【题型】填空题　【知识点】解析几何　【难度】hard
直线 $l$ 与双曲线 $\Gamma: \frac{x^2}{a^2} - \frac{y^2}{b^2} = 1(a > 0, b > 0)$ 的左、右两支分别交于 $A, B$ 两点，与双曲线的两条渐近线分别交于 $C, D$ 两点 ($A, C, D, B$ 从左到右依次排列)，若 $OA \perp OB$，且 $|AC|, |CD|, |DB|$ 成等差数列，则双曲线 $\Gamma$ 的离心率的取值范围是\underline{\quad\quad\quad\quad}.
【解答】
【答案】$[\sqrt{10}, +\infty)$

【分析】先设直线方程及四个点，联立后分别求出两根和与两根积，根据 $OA \perp OB$ 得出 $m^2 = \frac{a^2b^2(k^2+1)}{b^2-a^2} > 0$，再利用 $|AC|, |CD|, |DB|$ 成等差数列，可得 $|AB| = 3|CD|$，利用 $|x_1 - x_2| = 3|x_3 - x_4|$ 及韦达定理进行化简可得出 $k^2 = \frac{b^2(b^2-9a^2)}{a^2(9b^2-a^2)} \geq 0$，即可求离心率的范围.

【详解】由题意可知，直线 $AB$ 的斜率存在，故设直线 $AB: y = kx + m$,

设 $A(x_1, y_1), B(x_2, y_2), C(x_3, y_3), D(x_4, y_4)$,

联立 $\begin{cases} y = kx + m \\ \frac{x^2}{a^2} - \frac{y^2}{b^2} = 1 \end{cases}$，可得 $(b^2 - a^2k^2)x^2 - 2ka^2mx - a^2m^2 - a^2b^2 = 0$,

则 $x_1 + x_2 = \frac{-2a^2km}{a^2k^2-b^2}, x_1x_2 = \frac{a^2m^2+a^2b^2}{a^2k^2-b^2}$,

则 $|x_1 - x_2|^2 = (x_1 + x_2)^2 - 4x_1x_2 = \left(\frac{-2a^2km}{a^2k^2-b^2}\right)^2 - 4 \times \frac{a^2m^2+a^2b^2}{a^2k^2-b^2} = \frac{4(a^2m^2b^2-a^4b^2k^2+a^2b^4)}{(a^2k^2-b^2)^2}$,

联立 $\begin{cases} y = kx + m \\ \frac{x^2}{a^2} - \frac{y^2}{b^2} = 0 \end{cases}$，可得 $(b^2 - a^2k^2)x^2 - 2ka^2mx - a^2m^2 = 0$,

则 $x_3 + x_4 = \frac{-2a^2km}{a^2k^2-b^2}, x_3x_4 = \frac{a^2m^2}{a^2k^2-b^2}$,

则 $|x_3 - x_4|^2 = (x_3 + x_4)^2 - 4x_3x_4 = \left(\frac{-2a^2km}{a^2k^2-b^2}\right)^2 - 4 \times \frac{a^2m^2}{a^2k^2-b^2} = \frac{4a^2m^2b^2}{(a^2k^2-b^2)^2}$,

因为 $OA \perp OB$，所以 $\vec{OA} \cdot \vec{OB} = x_1x_2 + y_1y_2 = x_1x_2 + (kx_1 + m)(kx_2 + m) = 0$,

即 $(k^2 + 1)x_1x_2 + km(x_1 + x_2) + m^2 = 0$,

则 $(k^2 + 1) \cdot \frac{a^2m^2+a^2b^2}{a^2k^2-b^2} + km\left(\frac{-2a^2km}{a^2k^2-b^2}\right) + m^2 = 0$,

化简得 $m^2 = \frac{a^2b^2(k^2+1)}{b^2-a^2}$,

因为 $m^2 > 0$，所以 $b^2 > a^2$，所以 $e^2 = \frac{c^2}{a^2} = 1 + \frac{b^2}{a^2} > 2$，即得 $e > \sqrt{2}$,

因为 $x_3 + x_4 = x_1 + x_2$，所以 $CD$ 中点为 $AB$ 的中点，所以 $|AC| = |BD|$,

因为 $|AC|, |CD|, |BD|$ 成等差数列，所以 $|AC| = |CD| = |BD|$,

又因为 $A, C, D, B$ 从左到右依次排列，所以 $|AB| = 3|CD|$,

所以 $|x_1 - x_2| = 3|x_3 - x_4|$,

则 $\frac{4(a^2m^2b^2-a^4b^2k^2+a^2b^4)}{(a^2k^2-b^2)^2} = 9 \times \frac{4a^2m^2b^2}{(a^2k^2-b^2)^2}$,

得 $k^2 = \frac{b^2-8m^2}{a^2}$,

与 $m^2 = \frac{a^2b^2(k^2+1)}{b^2-a^2}$ 联立得，$k^2 = \frac{b^2(b^2-9a^2)}{a^2(9b^2-a^2)}$,

因 $b^2 > a^2$，则 $9b^2 > a^2$,

又 $k^2 \geq 0$，则 $b^2 \geq 9a^2$，则 $e^2 = \frac{c^2}{a^2} = 1 + \frac{b^2}{a^2} \geq 10$，则 $e \geq \sqrt{10}$,

综上，双曲线 $\Gamma$ 的离心率的取值范围是 $[\sqrt{10}, +\infty)$.

故答案为：$[\sqrt{10}, +\infty)$

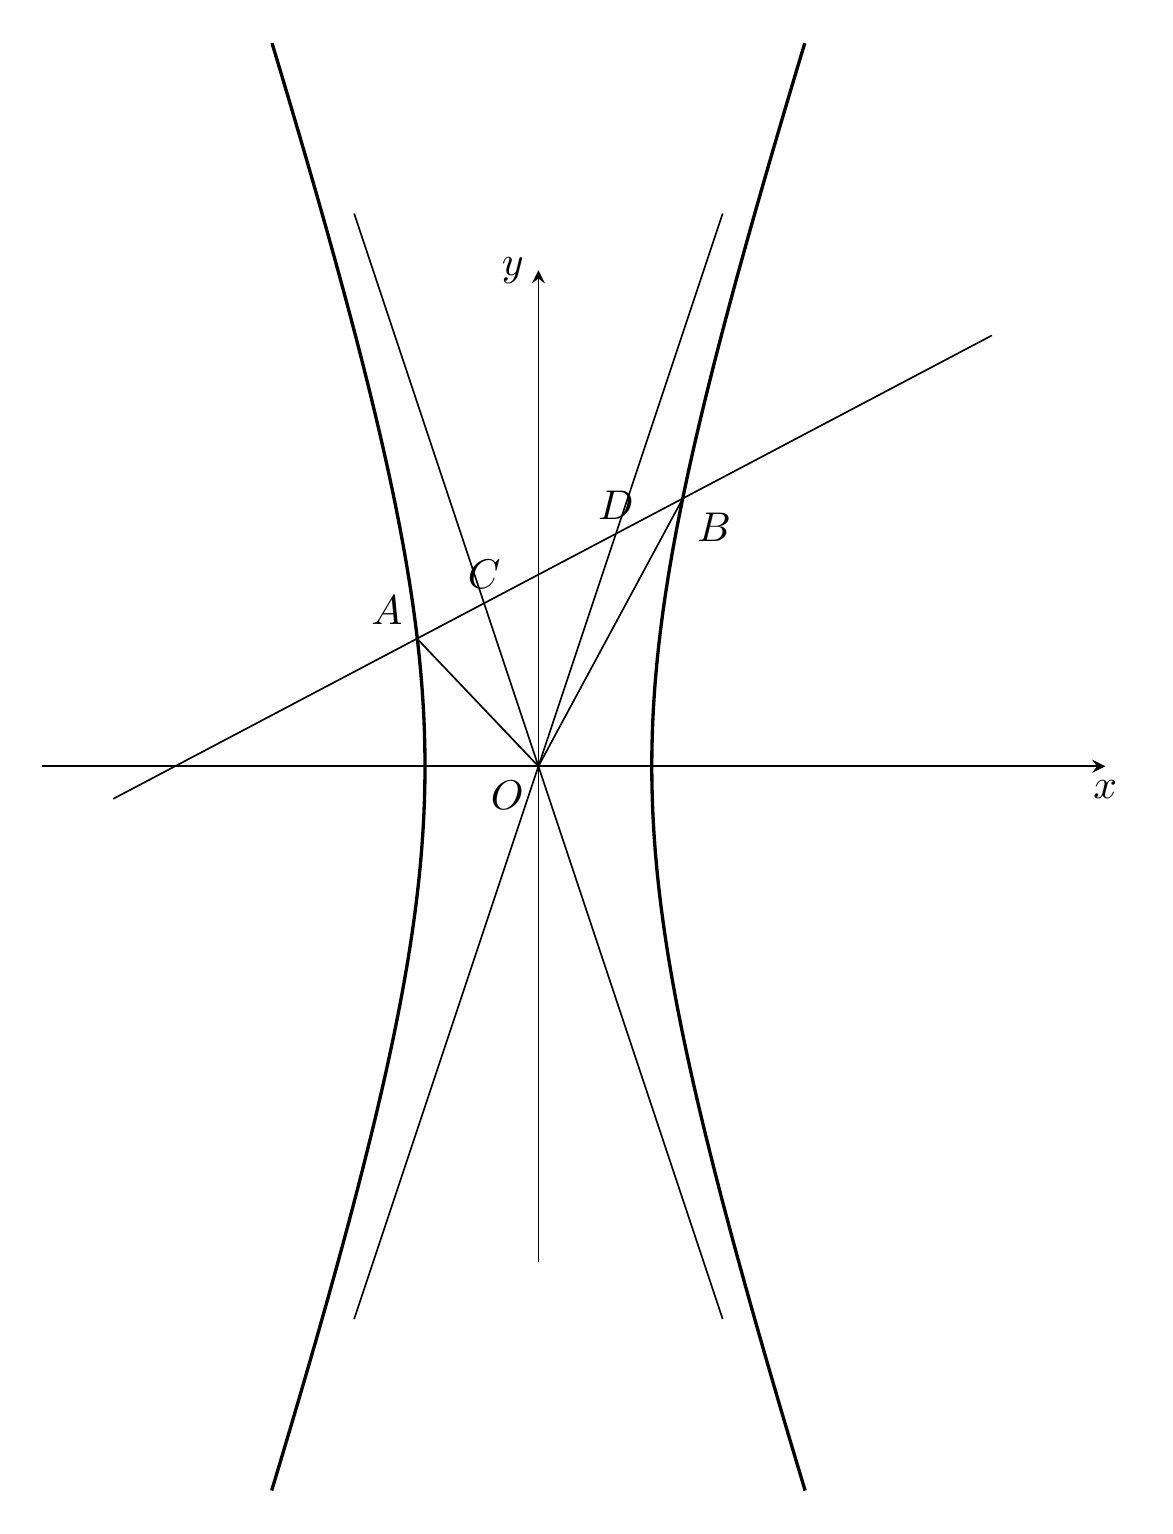